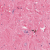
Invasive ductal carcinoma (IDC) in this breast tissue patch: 0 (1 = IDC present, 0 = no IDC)